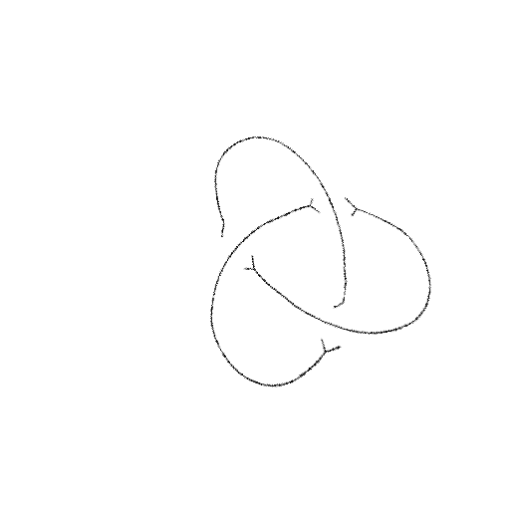
Crossing number: 3